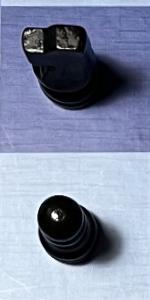
Label: Pawn_Black